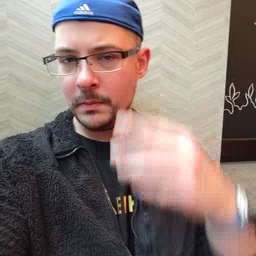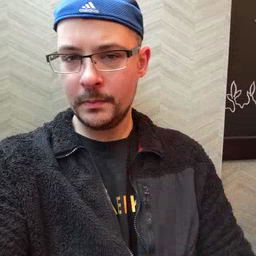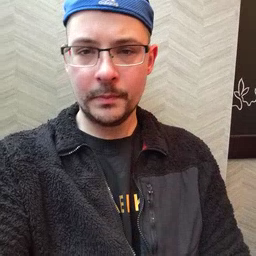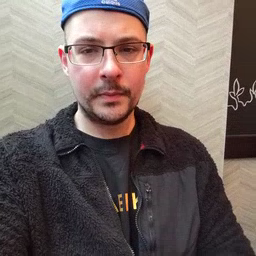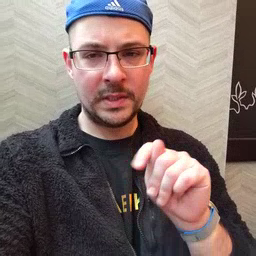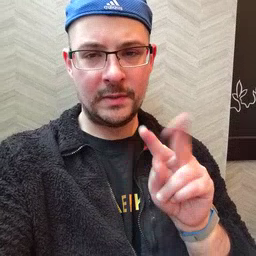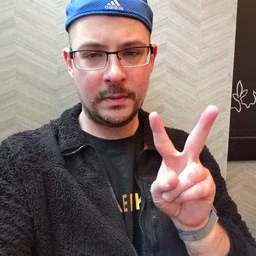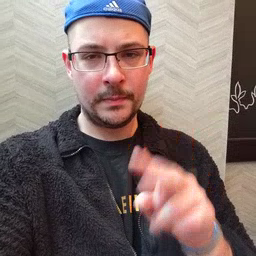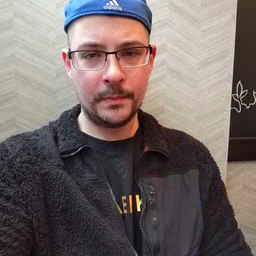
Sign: TV